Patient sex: M
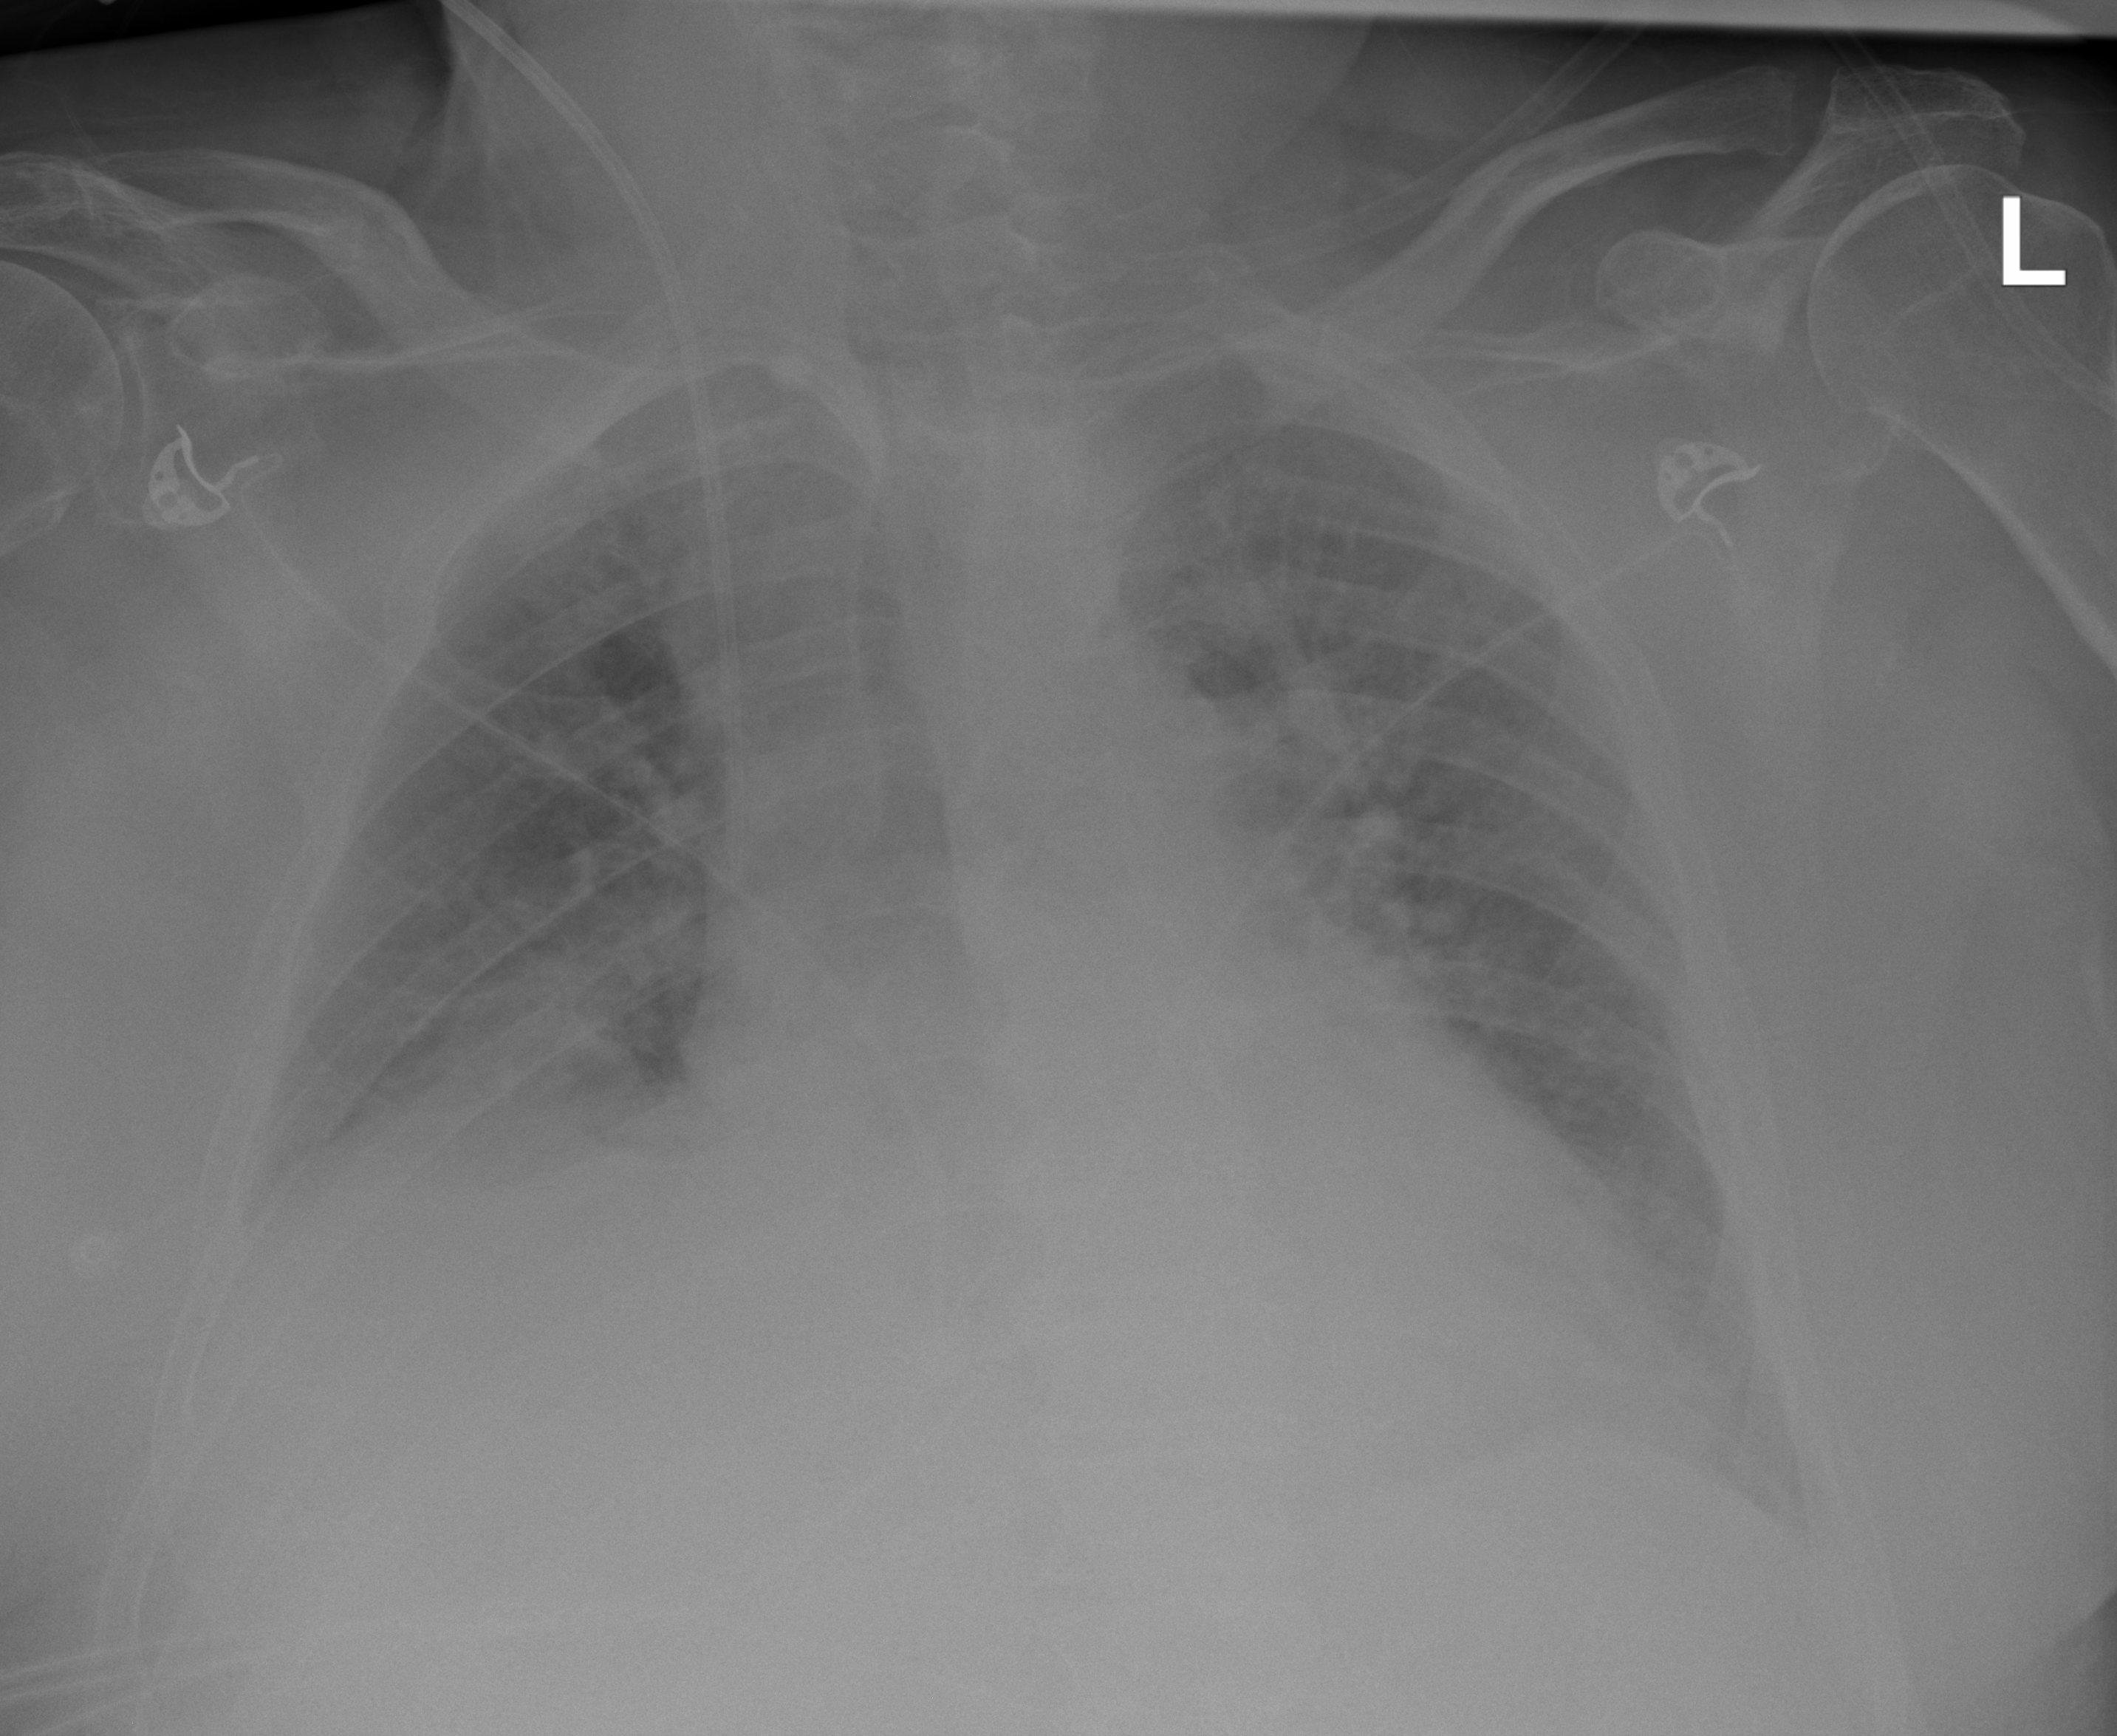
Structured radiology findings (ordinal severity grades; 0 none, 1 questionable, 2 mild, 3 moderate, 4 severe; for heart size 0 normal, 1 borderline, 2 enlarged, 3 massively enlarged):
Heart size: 0
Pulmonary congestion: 0
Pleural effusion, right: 1
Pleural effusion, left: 1
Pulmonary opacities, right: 0
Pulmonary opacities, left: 0
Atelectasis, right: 0
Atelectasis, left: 0